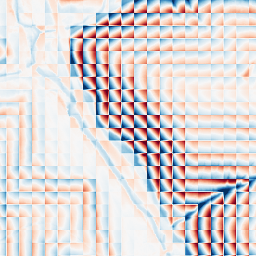
Category: wavelet
Decomposition family: wavelet_dwt
Decomposition parameters: wavelet: haar
level: 4
Upsampling method: sinc_blackman
Upsampling parameters: scale: 2
kernel_size: 8
Upsampling scale: 2